Question: in photoshop, normally I need to adjust by hand to set the maximum value of R,G or B.

is there any image library (python,java,C#.) to get ,to calculate or to set the maximum of R,G,and B?
I have a look at PIL (python image library) but not found the point.
Thanks
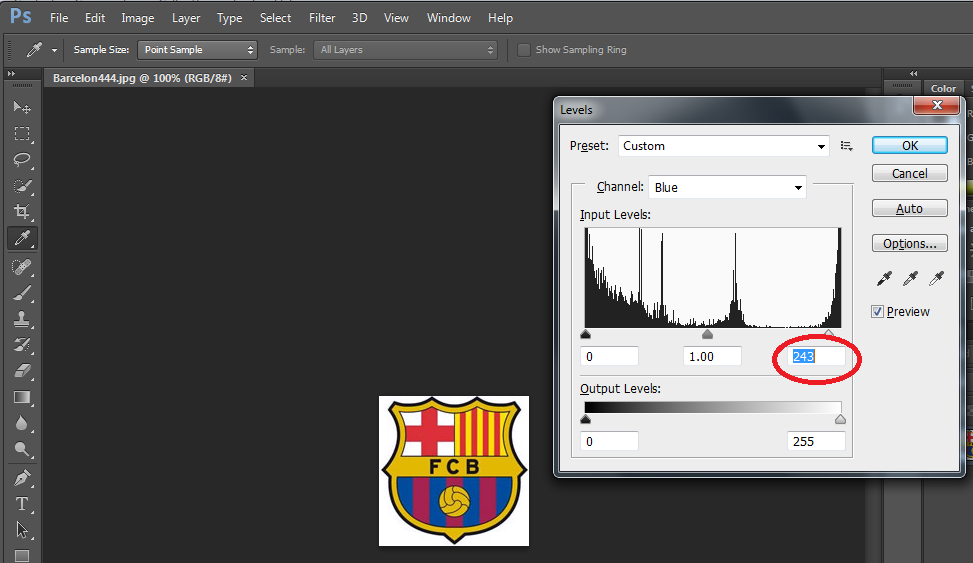
Answer: red, green, blue value you can use the Python library SciPy:
'''
from scipy import misc
img = misc.imread("lena.bmp")
print "R:", img[:, :, 0].max()
print "G:", img[:, :, 1].max()
print "B:", img[:, :, 2].max()
'''
Output:
'''
R: 255
G: 238
B: 255
'''
---
value of a certain color channel you can multiply all pixels with a scale factor, e.g.
'''
factor = 240.0 / img[:, :, 0].max()
img[:, :, 0] *= factor
print "new R:", img[:, :, 0].max()
'''
Output:
'''
new R: 240
'''
---
Just in case you need to :
'''
newMinR = 50.0
newMaxR = 240.0
factor = (newMaxR - newMinR) / (img[:, :, 0].max() - img[:, :, 0].min())
shift = newMinR - factor * img[:, :, 0].min()
img[:, :, 0] = factor * img[:, :, 0].astype('float') + shift
print "new R:", img[:, :, 0].min(), img[:, :, 0].max()
'''
Output:
'''
new R: 50 240
'''
(The formula for computing the 'factor' and 'shift' can be derived from a linear function like 'newR = factor * oldR + shift'. Make sure to use floats rather than 'uint8'!)